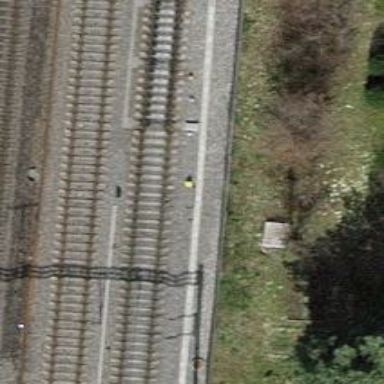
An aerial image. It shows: Railway switch.